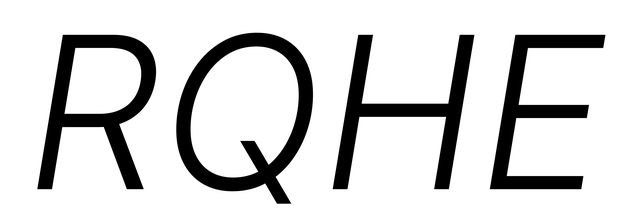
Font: Inter-Italic_Light_Italic